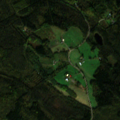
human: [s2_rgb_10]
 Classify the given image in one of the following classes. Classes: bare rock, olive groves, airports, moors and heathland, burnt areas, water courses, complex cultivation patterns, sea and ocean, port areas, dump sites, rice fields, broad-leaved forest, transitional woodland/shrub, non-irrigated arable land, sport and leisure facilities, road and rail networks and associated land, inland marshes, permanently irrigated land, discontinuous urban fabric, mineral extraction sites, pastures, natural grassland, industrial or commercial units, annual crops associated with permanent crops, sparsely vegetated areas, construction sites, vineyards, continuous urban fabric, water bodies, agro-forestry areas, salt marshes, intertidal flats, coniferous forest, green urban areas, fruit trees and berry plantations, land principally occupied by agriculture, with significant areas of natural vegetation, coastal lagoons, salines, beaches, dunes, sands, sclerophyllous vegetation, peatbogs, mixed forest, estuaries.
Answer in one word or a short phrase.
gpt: non-irrigated arable land, coniferous forest, mixed forest